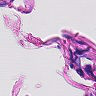
Metastatic tissue present: no